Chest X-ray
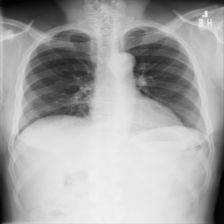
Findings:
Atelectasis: negative
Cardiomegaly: negative
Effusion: negative
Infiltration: negative
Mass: negative
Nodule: negative
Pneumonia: negative
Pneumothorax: negative
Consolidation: negative
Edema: negative
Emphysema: negative
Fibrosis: negative
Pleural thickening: negative
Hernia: negative